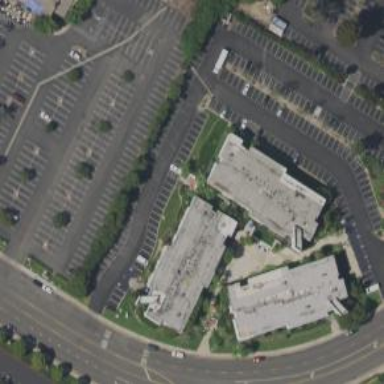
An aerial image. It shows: Commercial building.